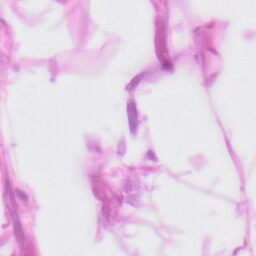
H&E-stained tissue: Skin